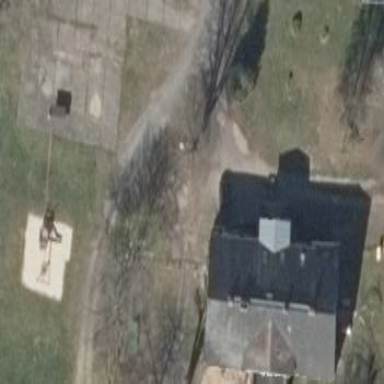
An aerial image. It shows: Historic manor building.